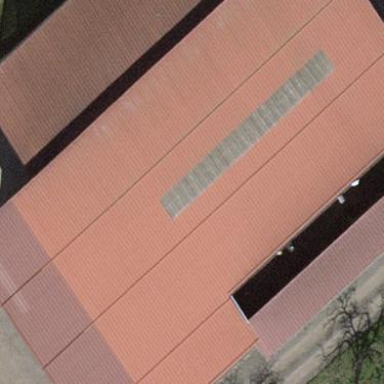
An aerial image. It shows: Farm auxiliary building.